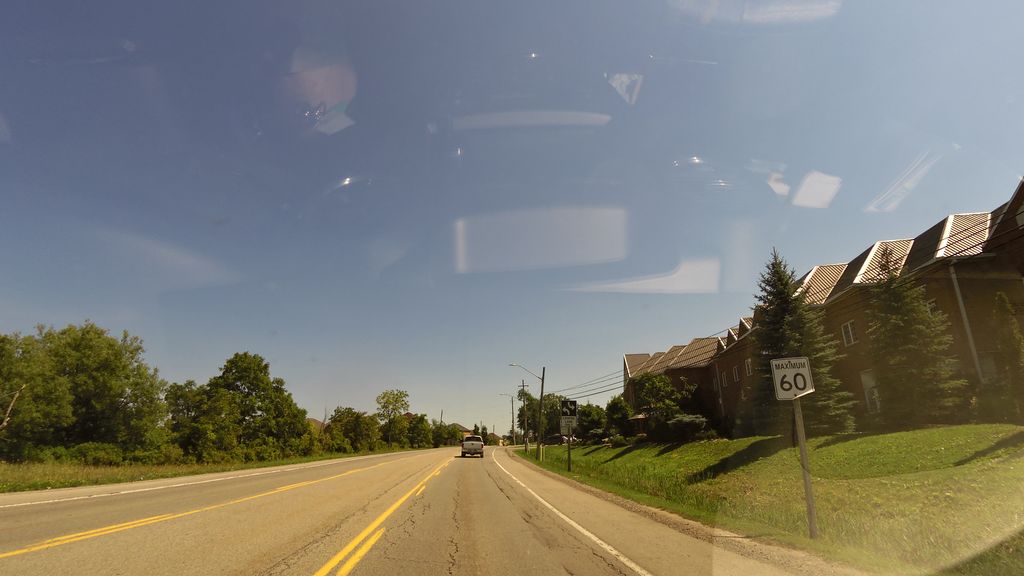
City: hamilton